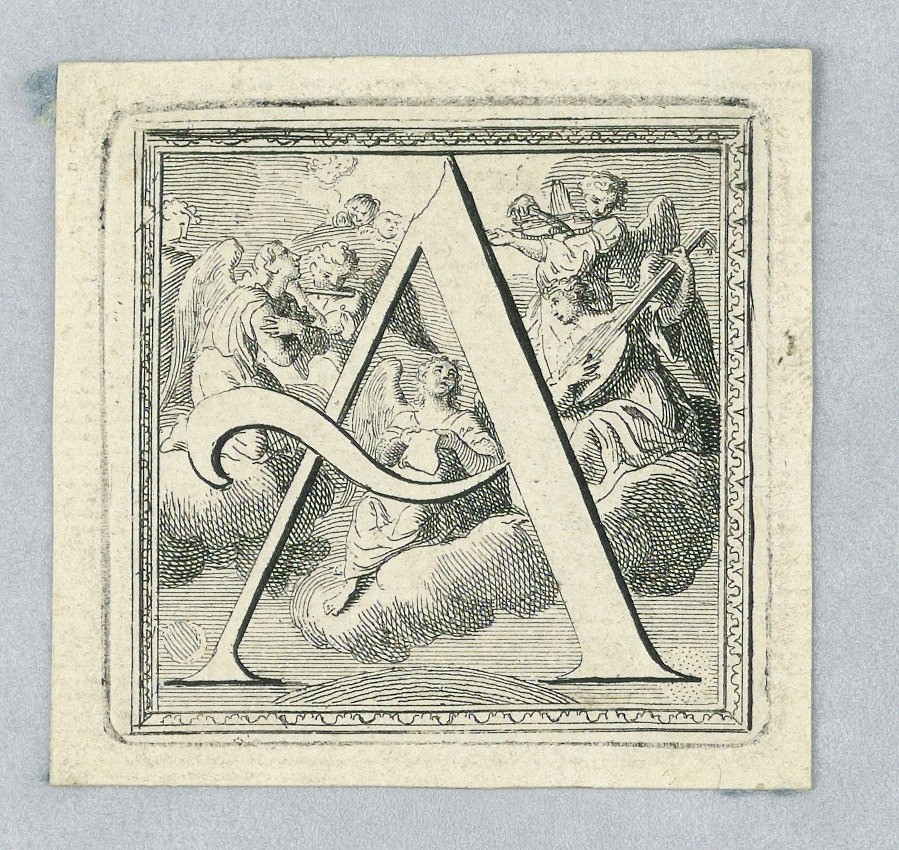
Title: Figural Letter, Capital A
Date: ca. 1700
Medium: Etching on paper
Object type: Print
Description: Shown against clouds upon which angels make music, while others adore. Moon and sun in the bottom corners. Moulded frame.